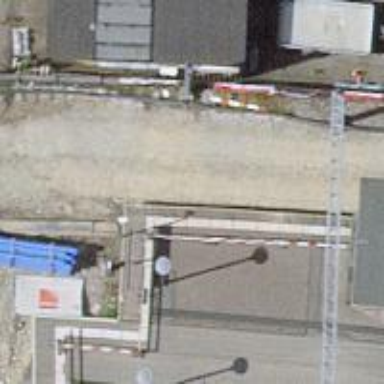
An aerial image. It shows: Public surveillance system is in place.